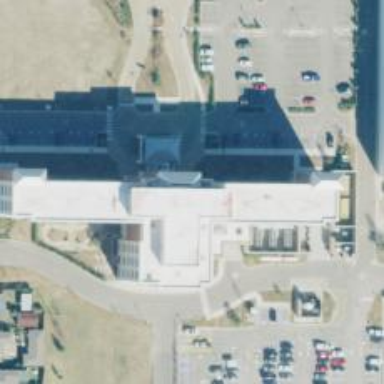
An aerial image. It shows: Hospital.